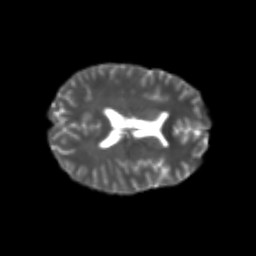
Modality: T2w
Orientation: axial
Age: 22
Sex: female
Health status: healthy
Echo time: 0.074 s